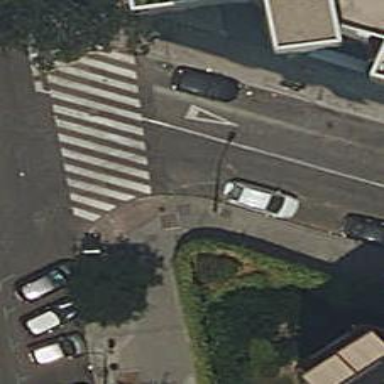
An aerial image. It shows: Footway made of paving stones.